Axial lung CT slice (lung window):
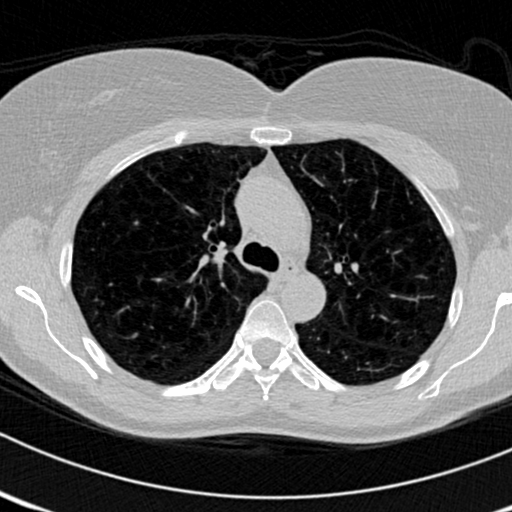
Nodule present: no